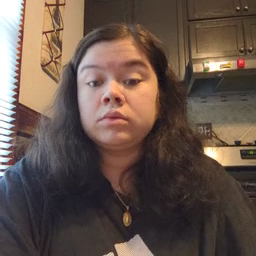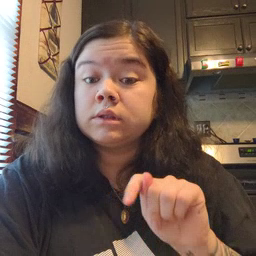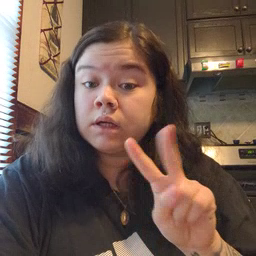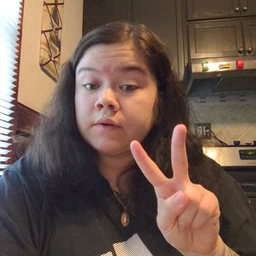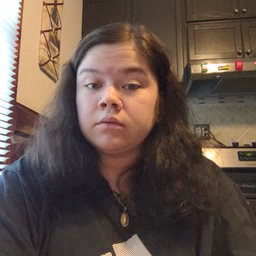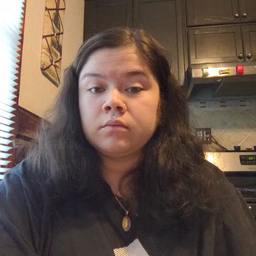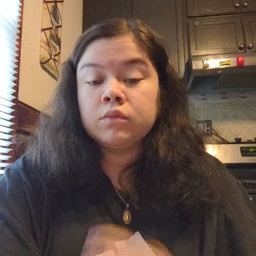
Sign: TV